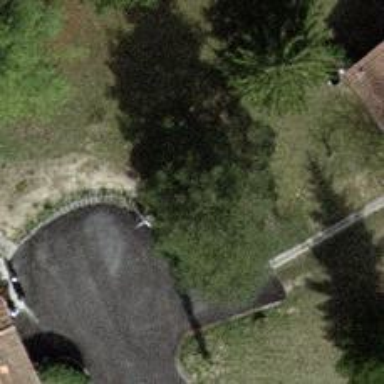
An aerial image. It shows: Evergreen needle-leaved tree.